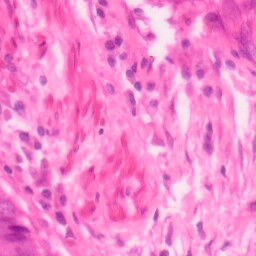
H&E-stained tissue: Colon